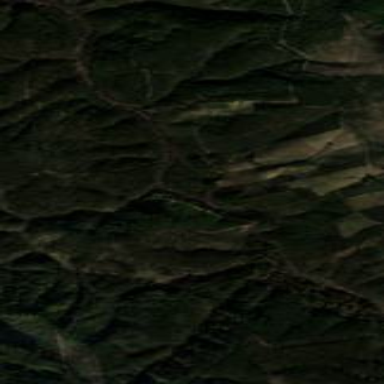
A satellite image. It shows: Forest with broadleaved trees.